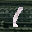
Label: 1